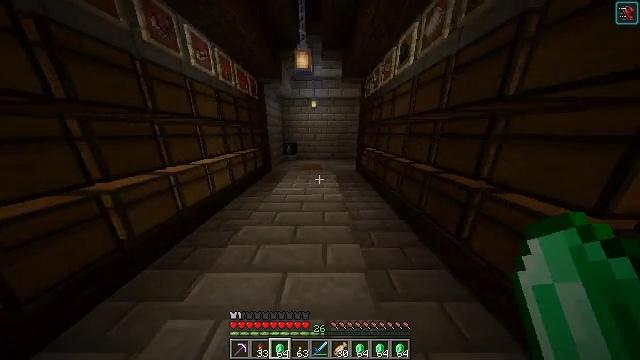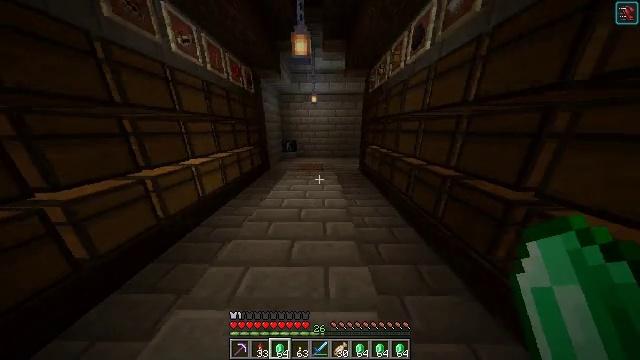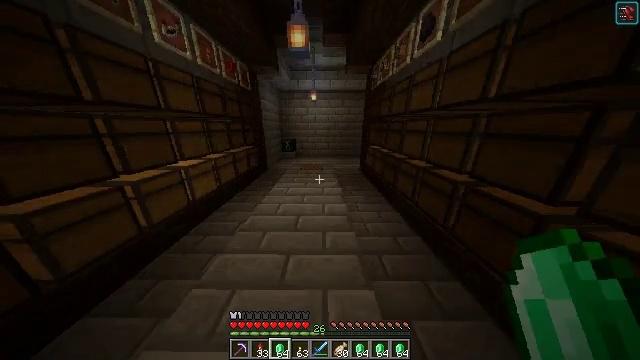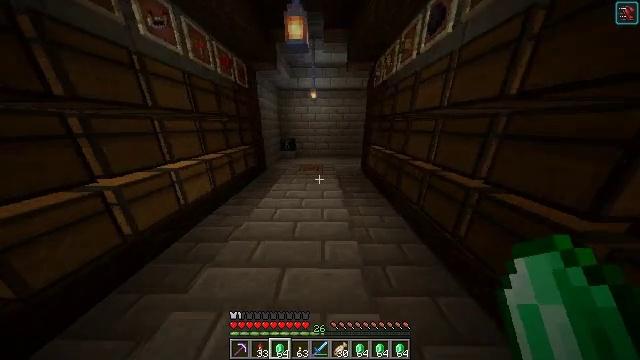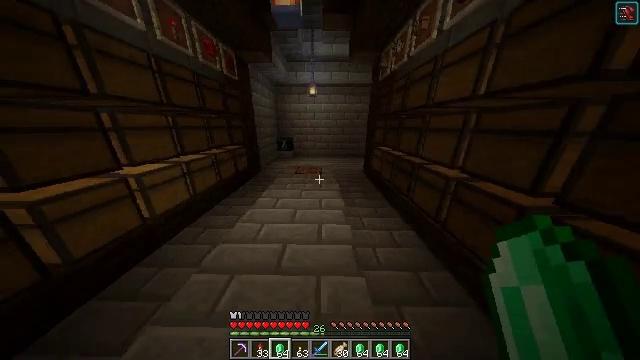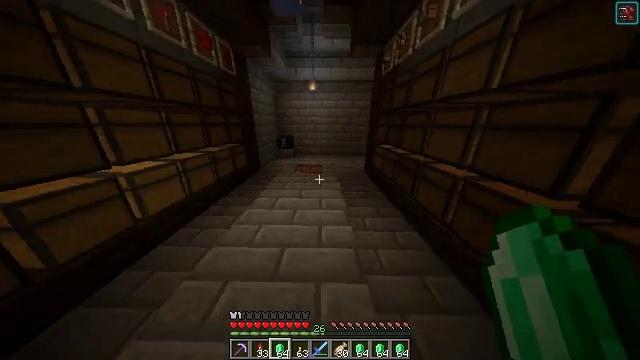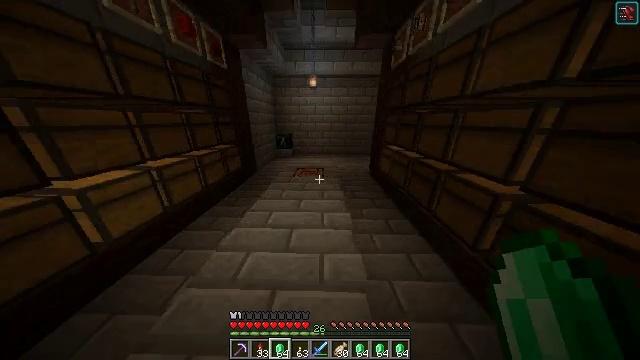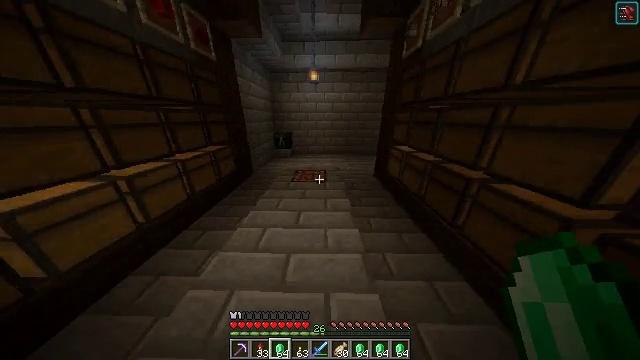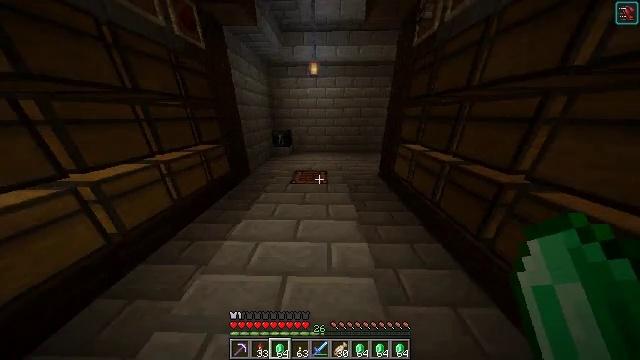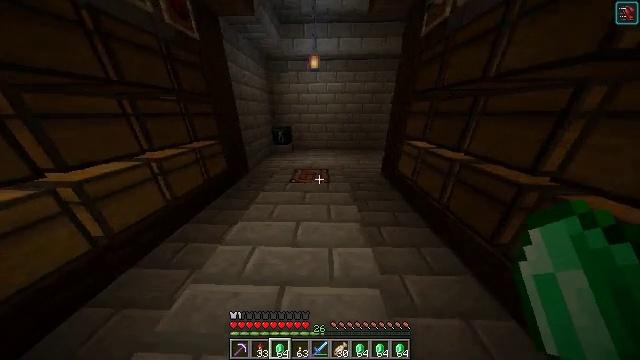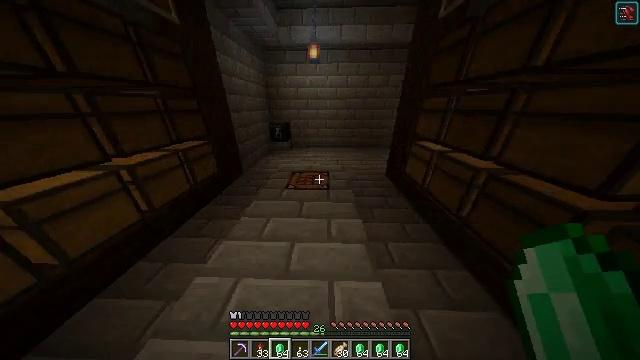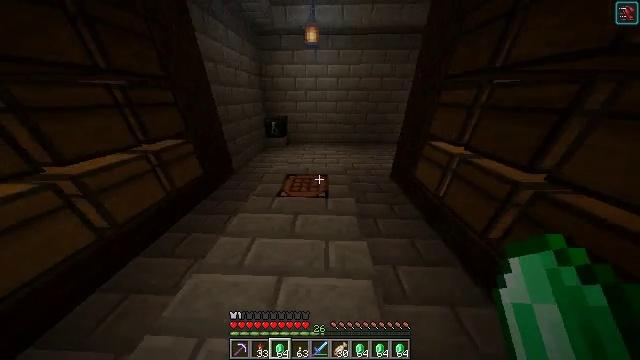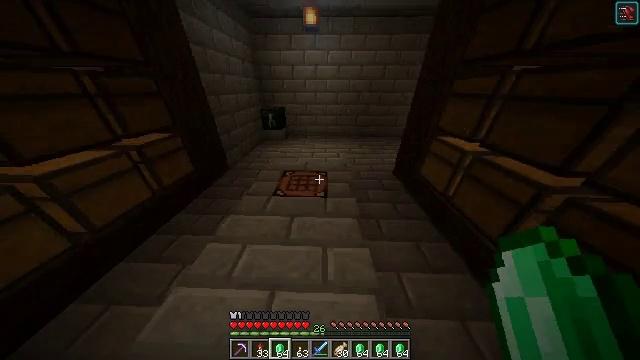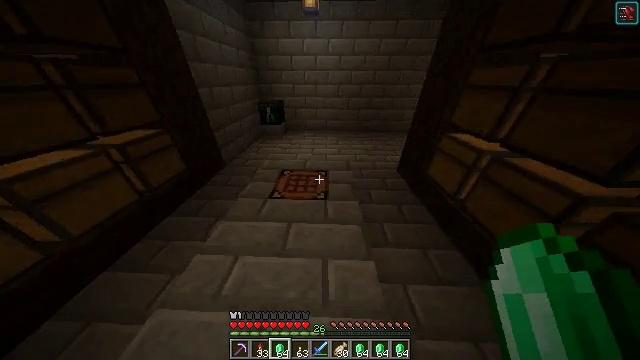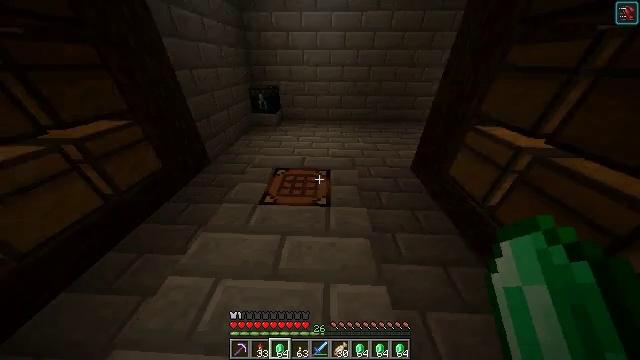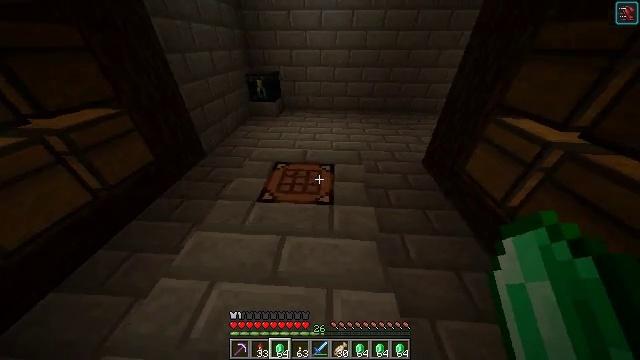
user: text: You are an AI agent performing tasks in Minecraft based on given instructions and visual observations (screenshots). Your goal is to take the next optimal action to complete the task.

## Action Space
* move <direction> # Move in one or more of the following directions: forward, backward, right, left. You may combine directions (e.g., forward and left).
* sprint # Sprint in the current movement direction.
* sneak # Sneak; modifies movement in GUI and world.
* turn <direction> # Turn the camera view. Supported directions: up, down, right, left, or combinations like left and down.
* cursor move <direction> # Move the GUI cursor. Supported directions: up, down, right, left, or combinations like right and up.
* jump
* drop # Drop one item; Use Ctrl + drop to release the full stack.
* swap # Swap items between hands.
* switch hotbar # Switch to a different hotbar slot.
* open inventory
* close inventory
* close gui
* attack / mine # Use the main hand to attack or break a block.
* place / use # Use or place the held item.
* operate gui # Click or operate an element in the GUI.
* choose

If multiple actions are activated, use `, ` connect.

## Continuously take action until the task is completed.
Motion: motion action
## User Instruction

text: Form an emerald block in the crafting table.
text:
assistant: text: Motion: move forward
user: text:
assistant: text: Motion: move forward
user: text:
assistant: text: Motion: move forward
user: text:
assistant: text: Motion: move forward
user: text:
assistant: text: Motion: move forward
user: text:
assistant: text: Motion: move forward
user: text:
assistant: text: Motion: move forward
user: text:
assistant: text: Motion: move forward, turn down
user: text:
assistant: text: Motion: move forward, turn down
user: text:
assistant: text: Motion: move forward, turn down
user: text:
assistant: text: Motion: move forward, turn down
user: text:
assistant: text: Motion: move forward, turn down
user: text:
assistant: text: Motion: turn down
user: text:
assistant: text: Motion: turn down
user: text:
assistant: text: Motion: turn left and down
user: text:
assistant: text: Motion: turn down
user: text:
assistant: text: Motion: no_op
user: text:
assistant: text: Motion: use / place
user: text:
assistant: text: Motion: use / place
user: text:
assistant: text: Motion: no_op
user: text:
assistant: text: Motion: no_op
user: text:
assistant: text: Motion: no_op
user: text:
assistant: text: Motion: open gui
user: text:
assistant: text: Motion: no_op
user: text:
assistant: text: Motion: no_op
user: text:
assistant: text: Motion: no_op
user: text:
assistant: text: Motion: cursor move right
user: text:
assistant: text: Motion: cursor move right
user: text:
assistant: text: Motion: cursor move right and up
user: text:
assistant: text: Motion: sneak